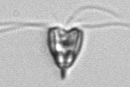
Label: Pyramimonas_longicauda